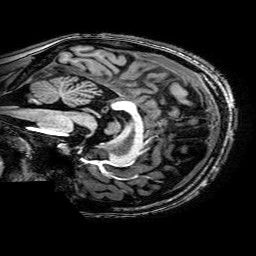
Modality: T1w
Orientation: sagittal